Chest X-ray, PA view. Patient: 33 years old, sex M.
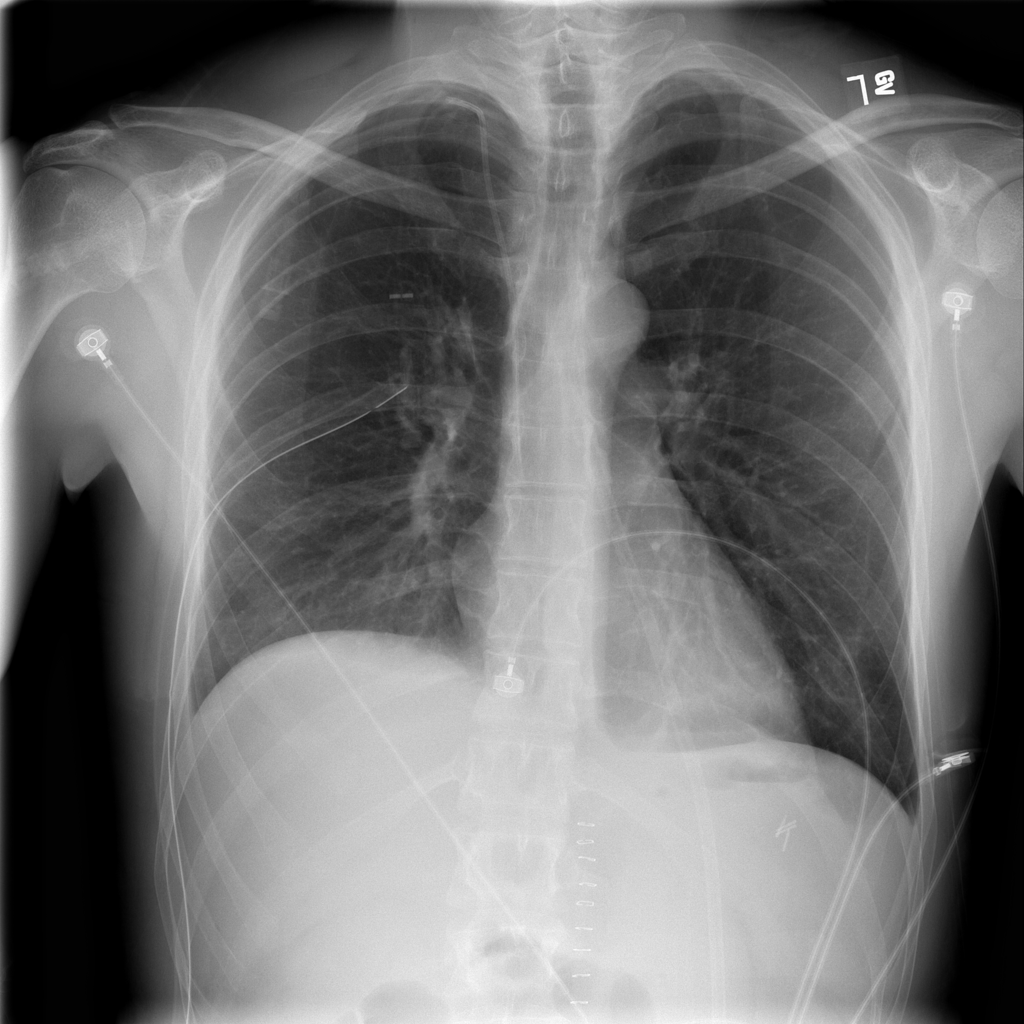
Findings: Atelectasis, Consolidation